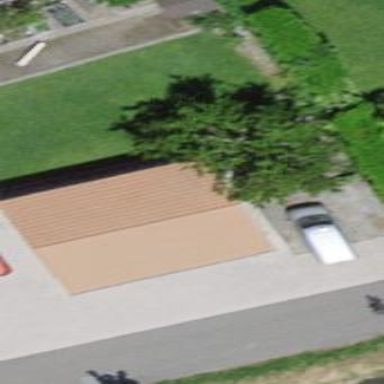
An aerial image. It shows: Carport structure.